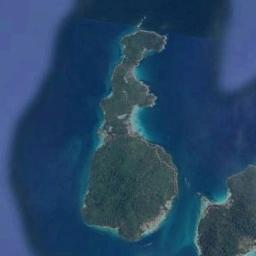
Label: island